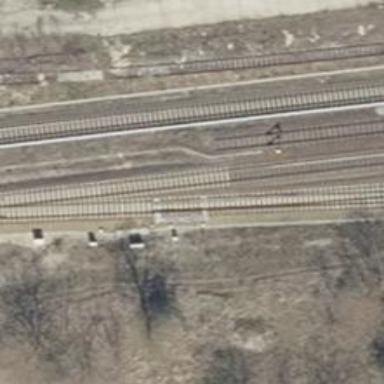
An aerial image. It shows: Railway switch.